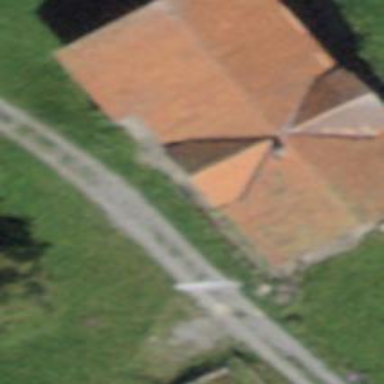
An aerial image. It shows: Farm building.